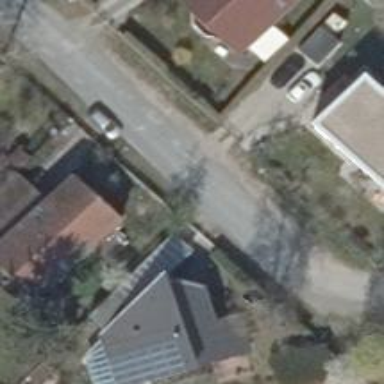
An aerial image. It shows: Residential road with compacted surface.